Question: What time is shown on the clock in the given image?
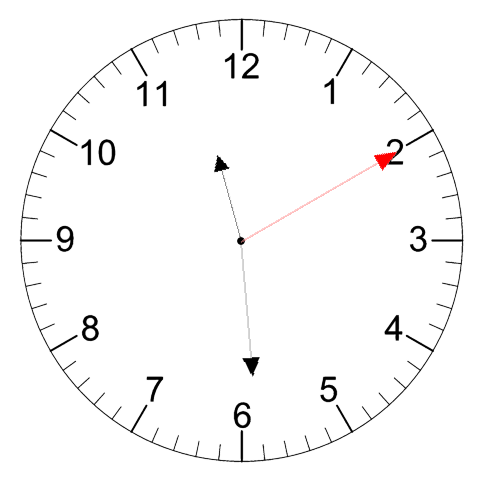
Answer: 11:29:10